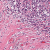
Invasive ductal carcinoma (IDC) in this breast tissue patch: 1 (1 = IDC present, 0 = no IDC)